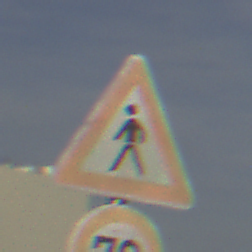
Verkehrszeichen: FussgaengerRechts
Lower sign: Geschwindigkeit70
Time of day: MorningAfternoon
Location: Outdoor (Suburban)
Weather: PartlyCloudy
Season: NotSpecified
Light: Natural